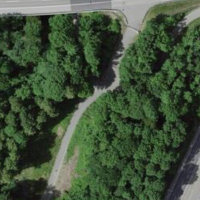
EUNIS habitat code: 53
Species observed at this site:
Stenodema laevigata
Issus coleoptratus
Piezodorus lituratus
Coreus marginatus